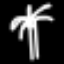
Label: palm tree